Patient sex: M
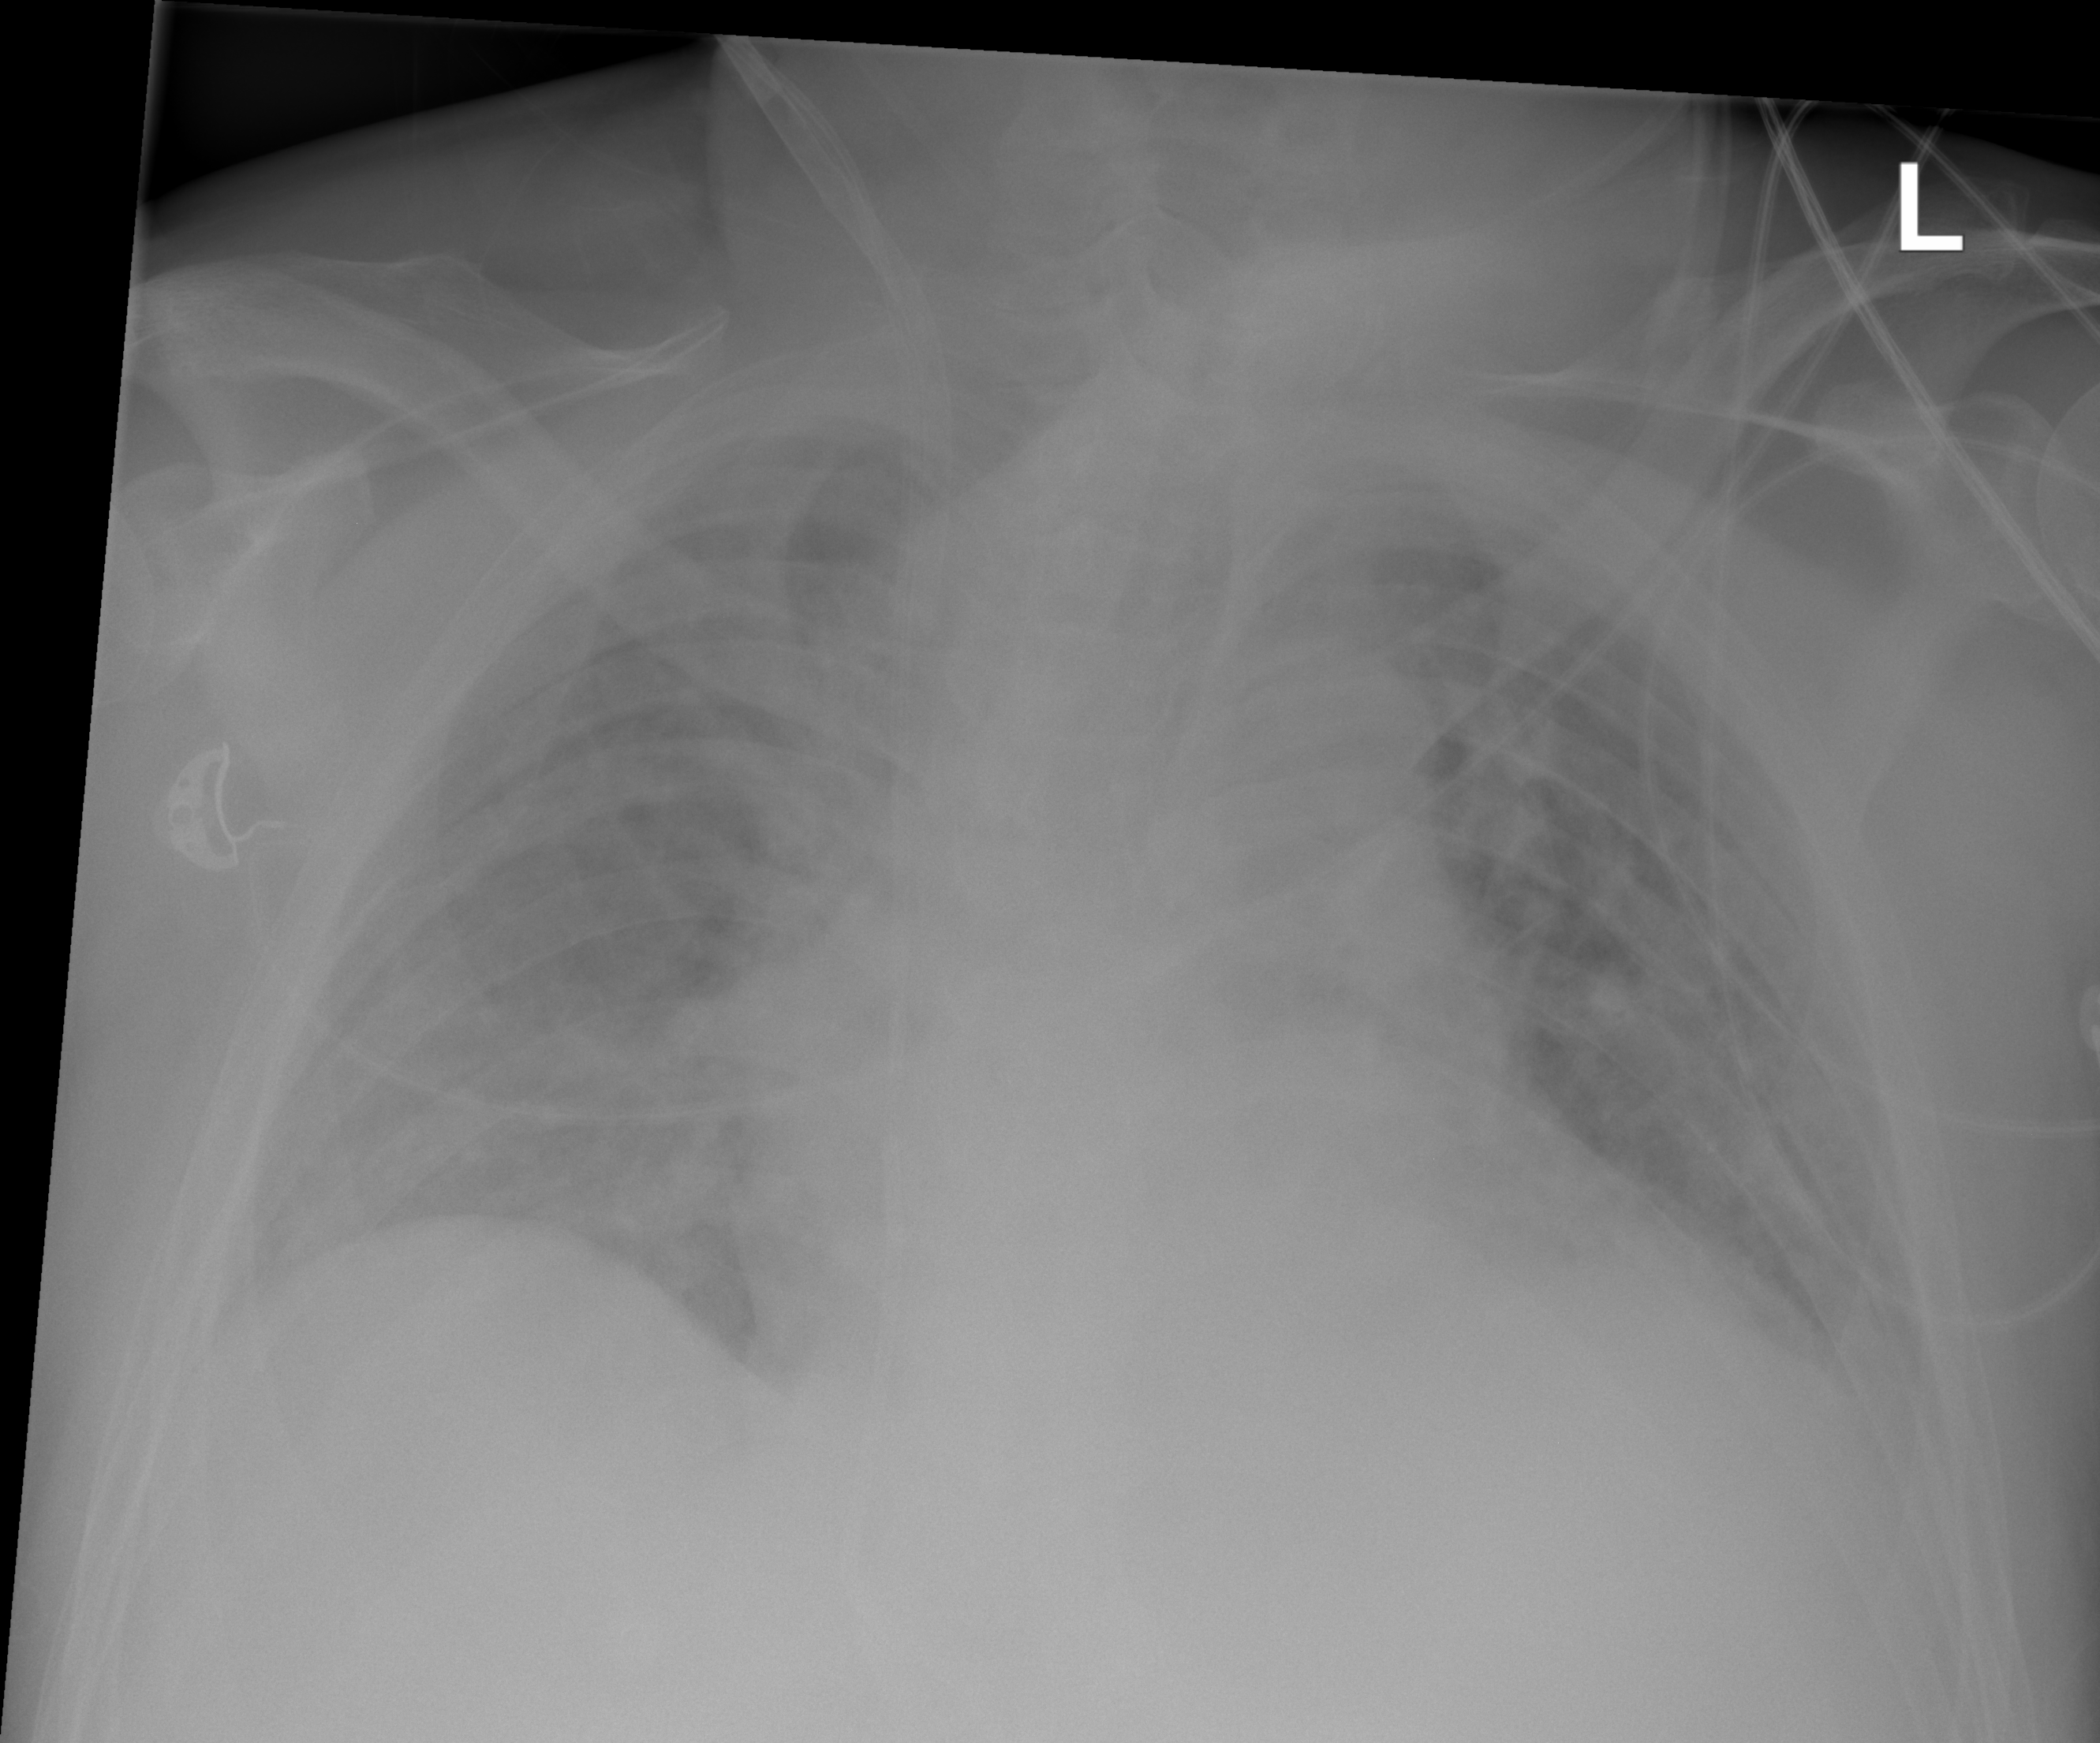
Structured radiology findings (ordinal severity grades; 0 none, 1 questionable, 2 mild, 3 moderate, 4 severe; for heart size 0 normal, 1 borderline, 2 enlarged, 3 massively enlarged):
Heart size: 3
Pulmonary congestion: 2
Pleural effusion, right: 0
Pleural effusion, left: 0
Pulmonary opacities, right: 0
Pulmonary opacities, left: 0
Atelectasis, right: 0
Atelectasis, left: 0